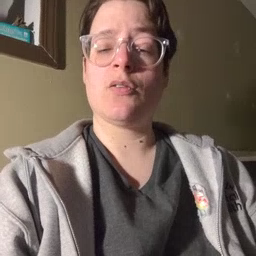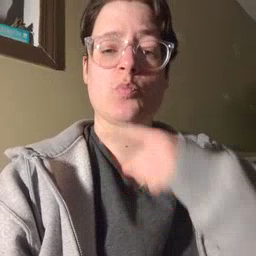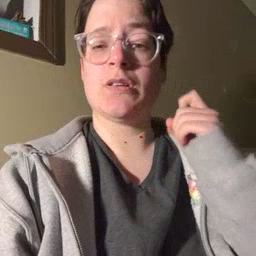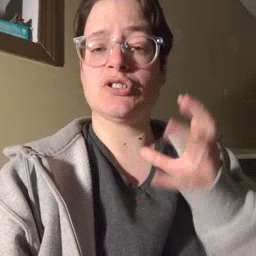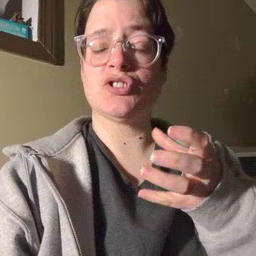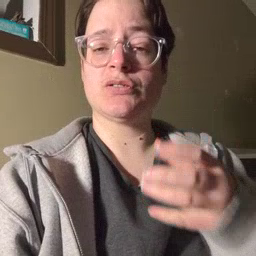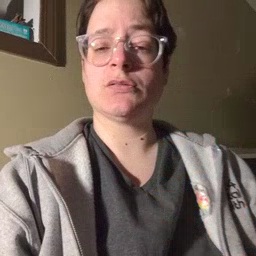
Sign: dryer